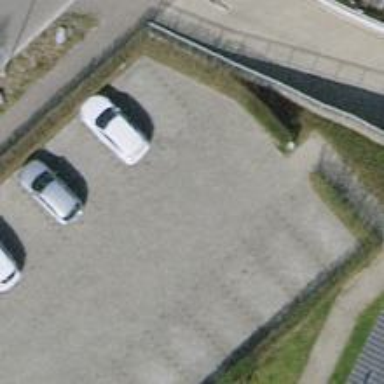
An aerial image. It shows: Road serving as parking aisle.